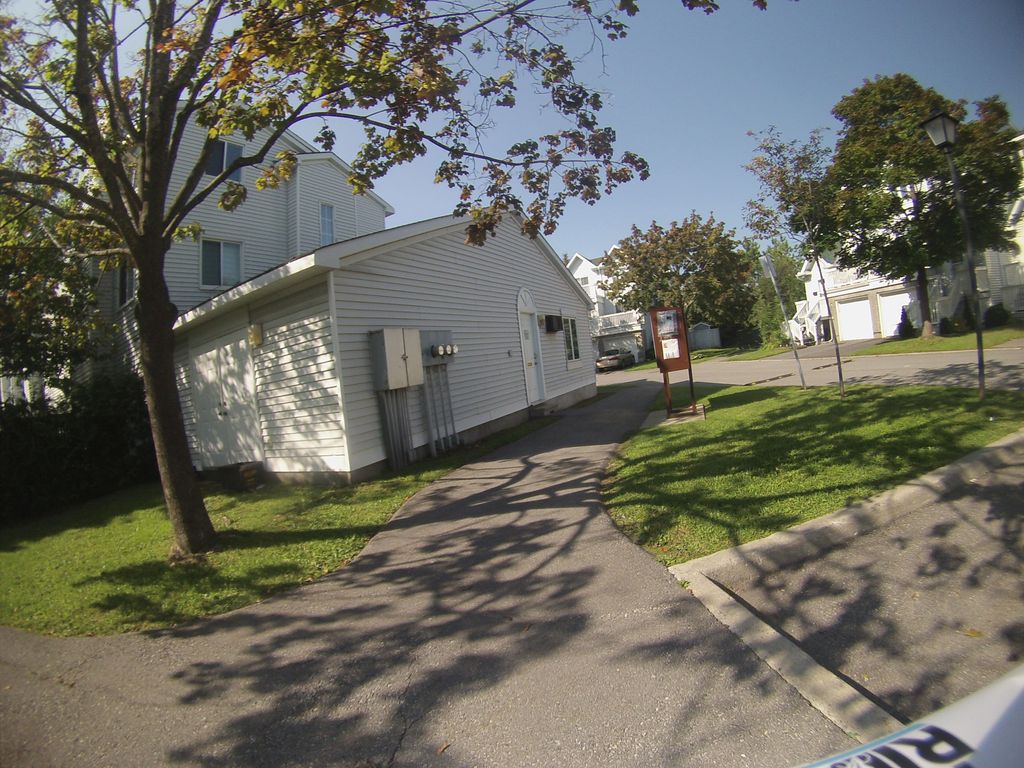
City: ottawa-gatineau